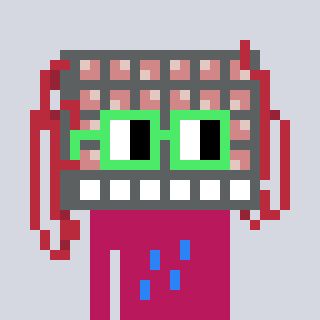
a pixel art character with square light green glasses, a turing-shaped head and a darkpink-colored body on a cool background